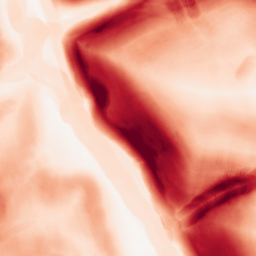
Category: morphological
Decomposition family: morphological_gradient
Decomposition parameters: size: 10
shape: disk
Upsampling method: fft_zeropad
Upsampling parameters: scale: 2
Upsampling scale: 2